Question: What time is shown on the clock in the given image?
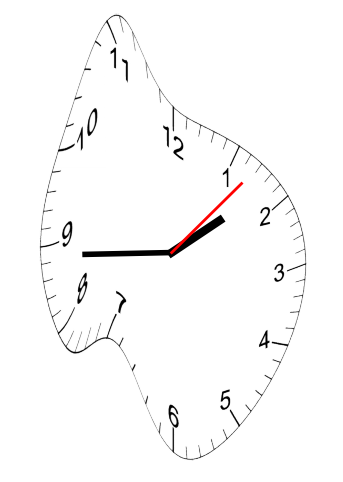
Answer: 01:44:07